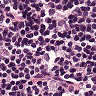
Metastatic tissue present: no